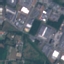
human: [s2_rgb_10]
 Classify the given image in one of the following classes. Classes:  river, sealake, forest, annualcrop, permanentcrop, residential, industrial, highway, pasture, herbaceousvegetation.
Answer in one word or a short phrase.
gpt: Industrial